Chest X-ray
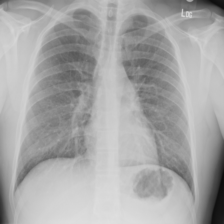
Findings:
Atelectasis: negative
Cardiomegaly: negative
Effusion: negative
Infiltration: negative
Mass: negative
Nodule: negative
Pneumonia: negative
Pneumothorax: negative
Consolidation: negative
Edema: negative
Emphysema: negative
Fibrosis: negative
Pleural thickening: negative
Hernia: negative